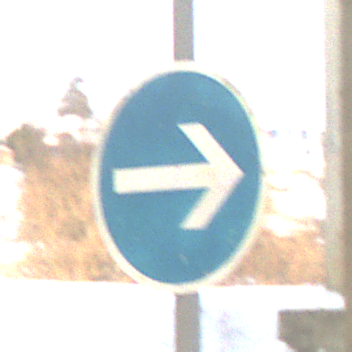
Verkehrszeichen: VorgeschriebeneFahrtrichtungHierRechts
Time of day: MorningAfternoon
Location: Roofed (Suburban)
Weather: PartlyCloudy
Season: Winter
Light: Natural